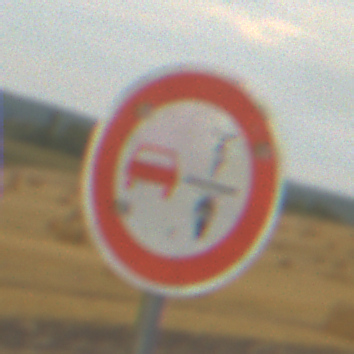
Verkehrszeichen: VerbotUeberholenEinspurigeFahrzeuge
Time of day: SunriseSunset
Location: Outdoor (RoadRail)
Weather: PartlyCloudy
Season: NotSpecified
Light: Natural